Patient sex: F
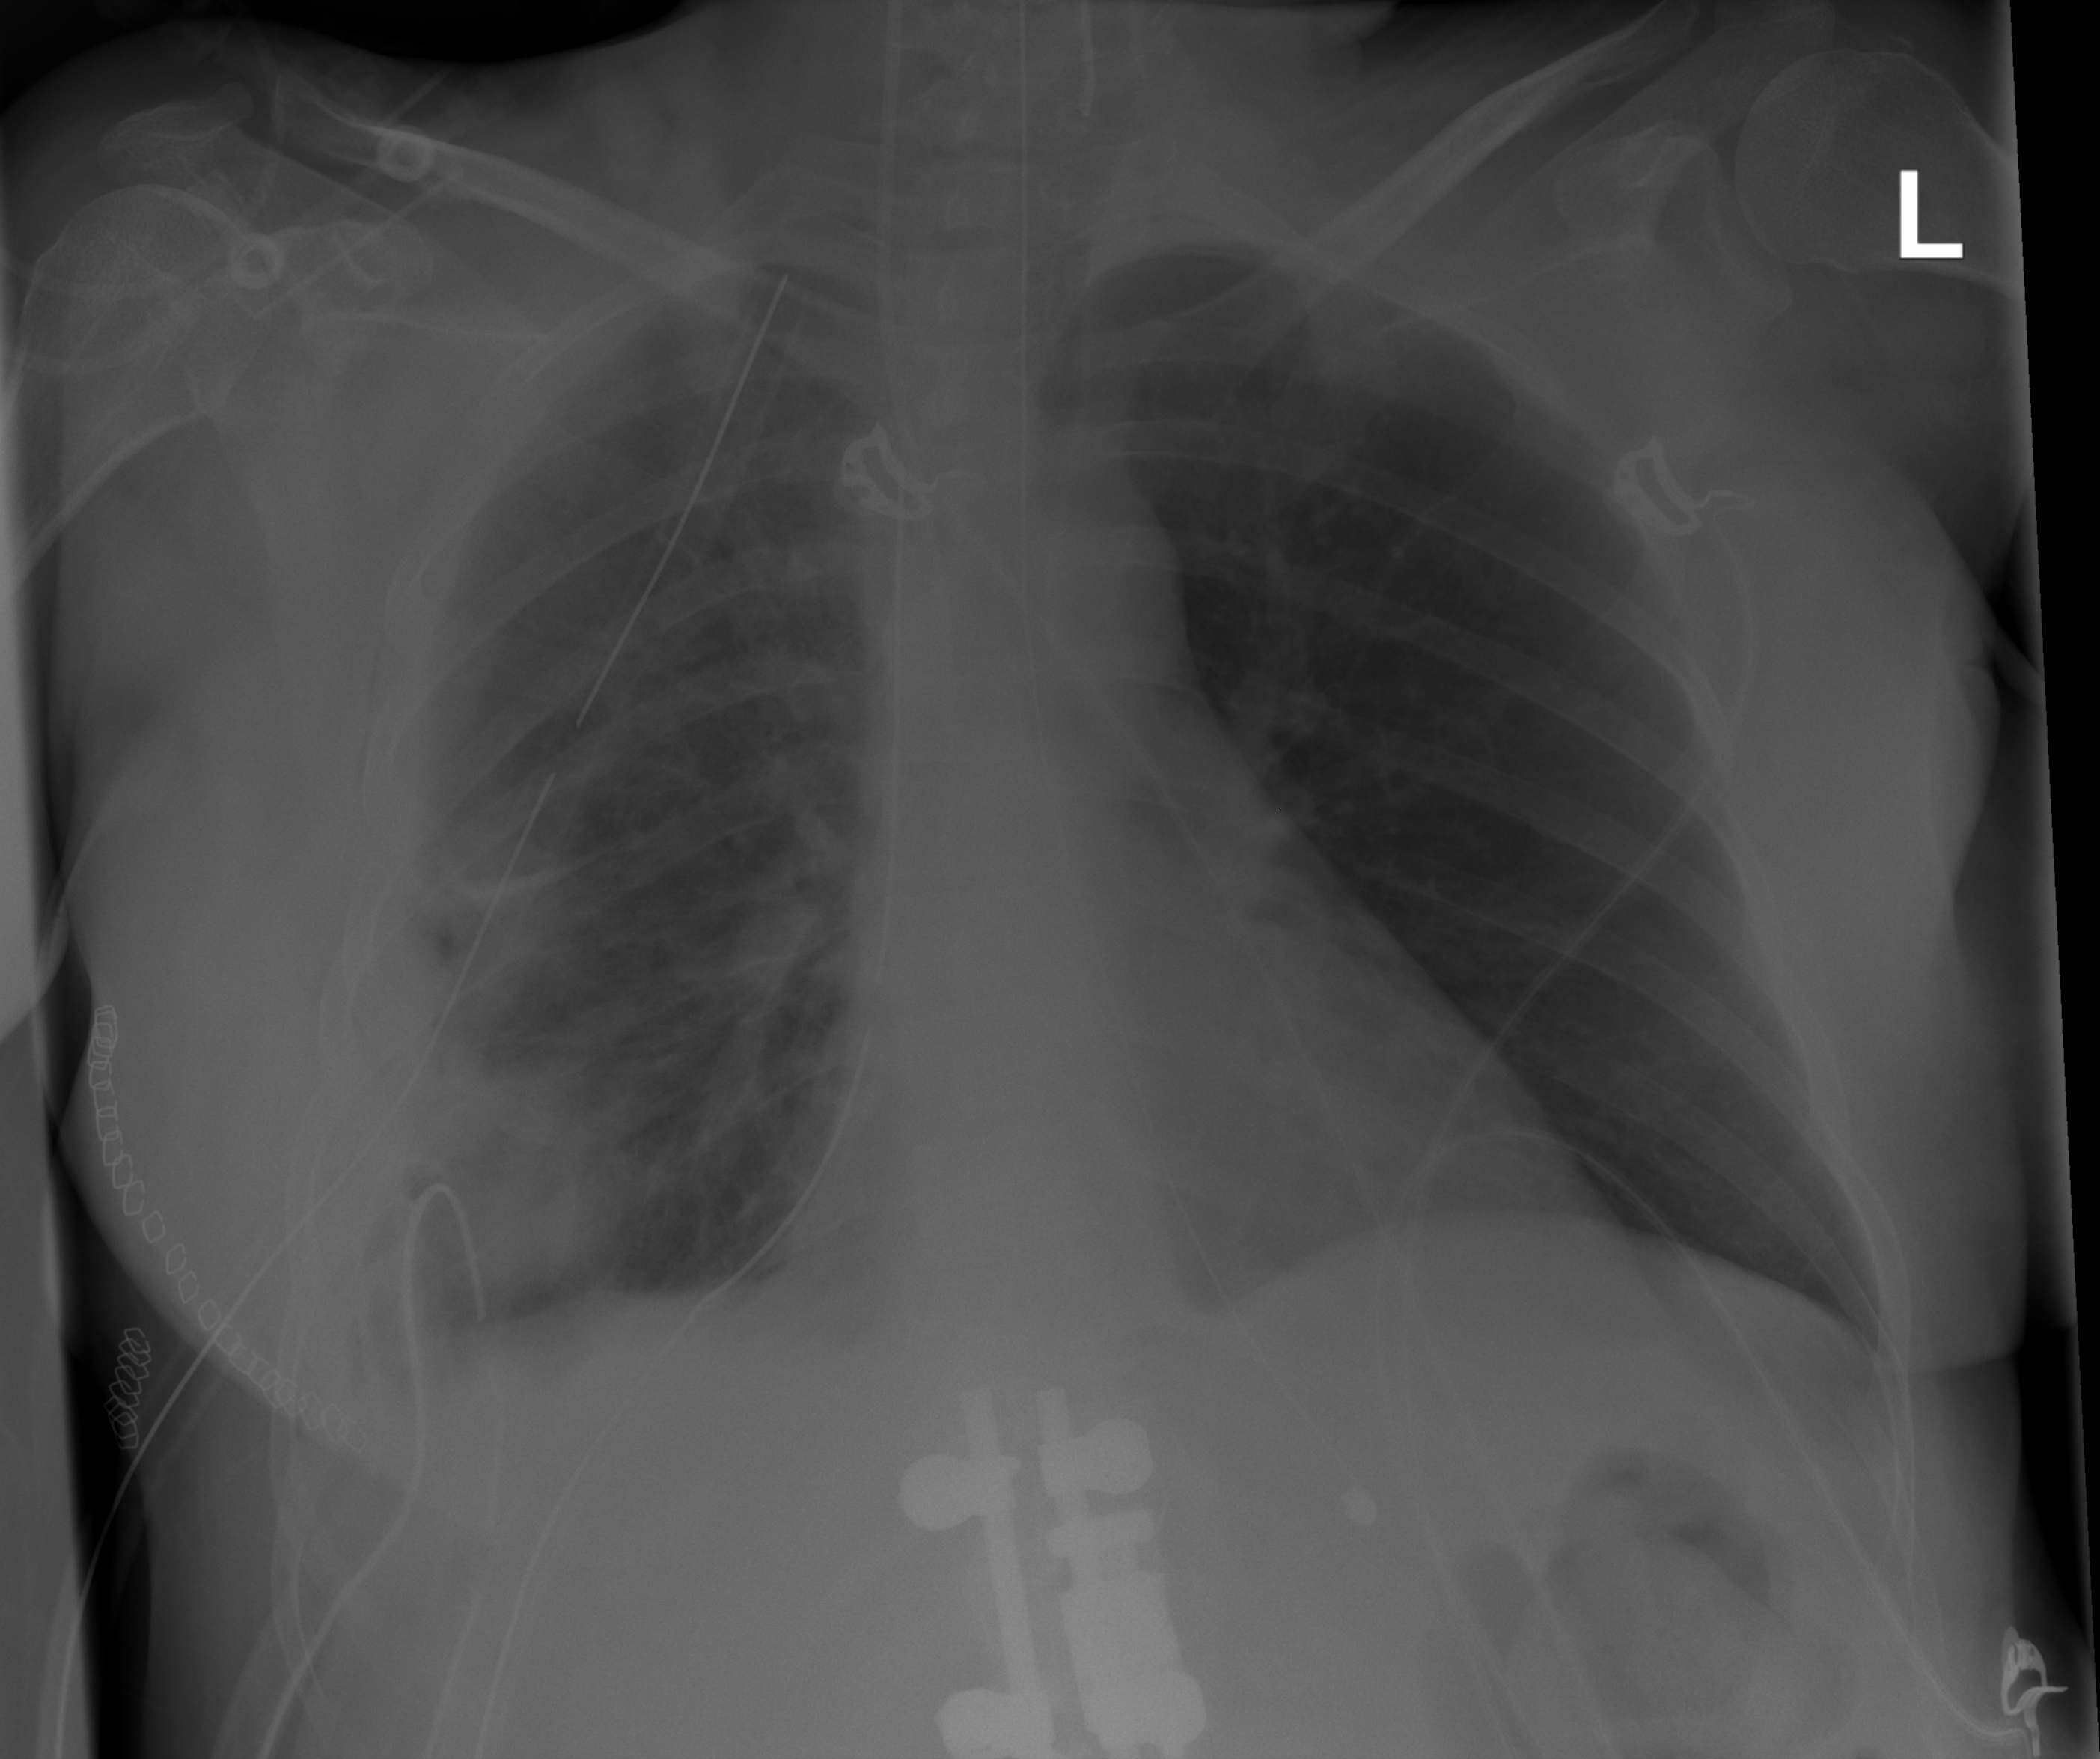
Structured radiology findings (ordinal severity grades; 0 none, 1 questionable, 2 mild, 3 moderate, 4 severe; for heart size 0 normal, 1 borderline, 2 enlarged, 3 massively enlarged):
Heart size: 0
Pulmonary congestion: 0
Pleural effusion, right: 2
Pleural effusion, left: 0
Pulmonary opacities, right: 0
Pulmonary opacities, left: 0
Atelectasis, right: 2
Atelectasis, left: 0